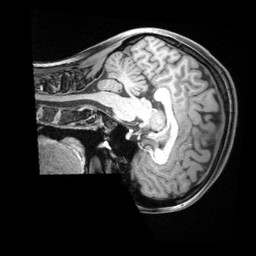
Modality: T1w
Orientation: sagittal
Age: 22
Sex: female
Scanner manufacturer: siemens
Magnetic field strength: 3 T
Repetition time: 1.68 s
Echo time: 0.00188 s